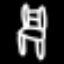
Label: chair